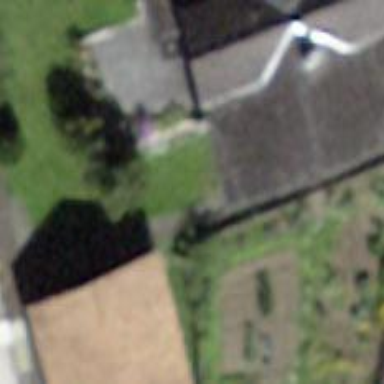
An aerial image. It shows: Barn.